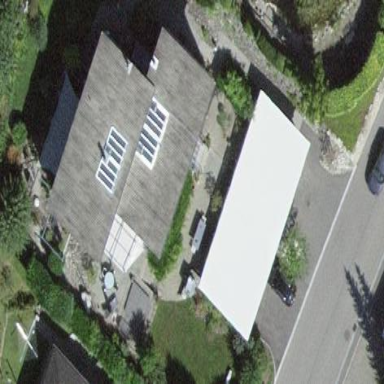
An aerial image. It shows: Skillion-roofed building.